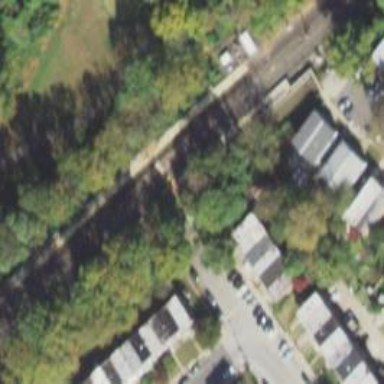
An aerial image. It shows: Alley classified as service road.